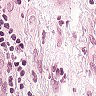
Metastatic tissue present: yes